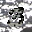
Label: 3